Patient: sex F, age 52
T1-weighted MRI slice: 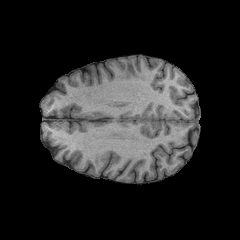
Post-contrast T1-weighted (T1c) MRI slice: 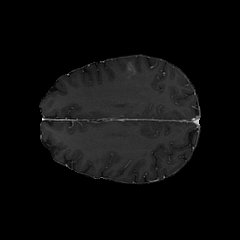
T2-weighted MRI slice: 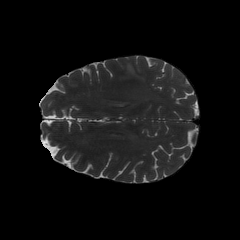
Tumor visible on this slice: yes
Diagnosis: Glioblastoma, IDH-wildtype
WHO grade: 4